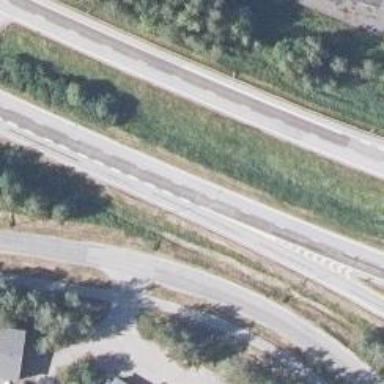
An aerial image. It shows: Motorway junction.